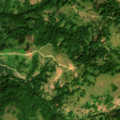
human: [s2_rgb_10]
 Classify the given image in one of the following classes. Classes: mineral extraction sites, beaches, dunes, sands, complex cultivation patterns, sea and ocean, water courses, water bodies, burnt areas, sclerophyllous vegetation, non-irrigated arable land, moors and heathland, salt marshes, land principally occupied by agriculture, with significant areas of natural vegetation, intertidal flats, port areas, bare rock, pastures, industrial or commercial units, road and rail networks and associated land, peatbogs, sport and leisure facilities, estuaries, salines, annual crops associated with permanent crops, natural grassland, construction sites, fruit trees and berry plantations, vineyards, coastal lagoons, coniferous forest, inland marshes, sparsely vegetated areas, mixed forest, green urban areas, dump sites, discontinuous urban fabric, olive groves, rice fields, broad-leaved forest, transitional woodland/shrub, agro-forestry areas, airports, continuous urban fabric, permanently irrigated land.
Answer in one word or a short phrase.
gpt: broad-leaved forest, natural grassland, transitional woodland/shrub